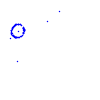
Particle: proton